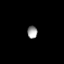
Tissue: prostate
Cell type: T cells
Senescence score: 0.2183
Nuclear area (px): 122
Mean DAPI intensity: 155.082